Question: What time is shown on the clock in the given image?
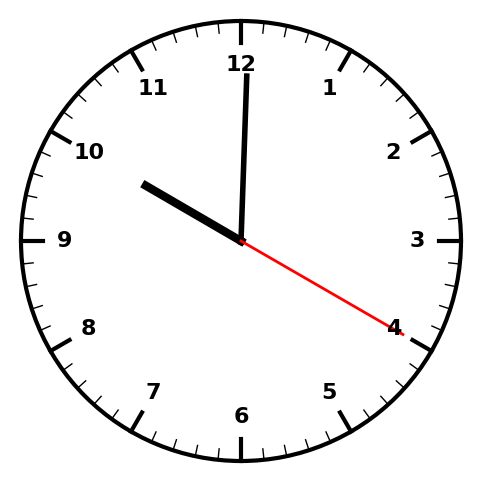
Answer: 10:00:20